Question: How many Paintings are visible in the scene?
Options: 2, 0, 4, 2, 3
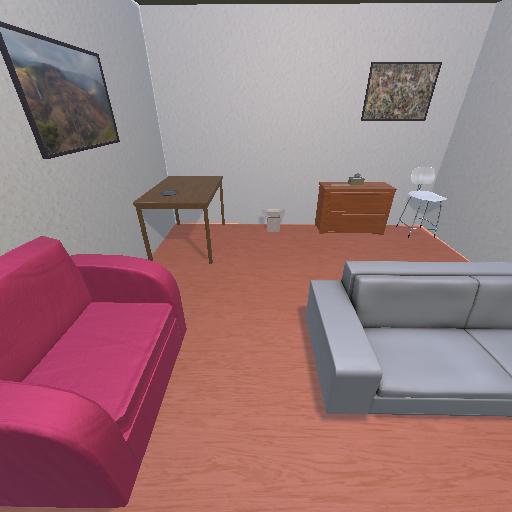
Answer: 2